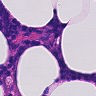
Metastatic tissue present: no